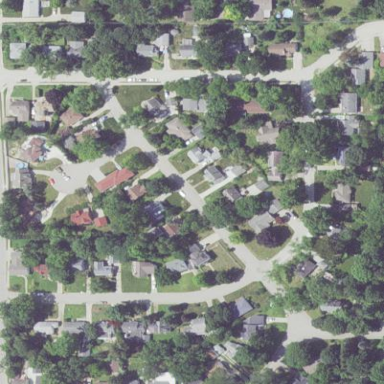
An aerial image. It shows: Neighbourhood with single-family residential houses.